Question: What word is displayed?
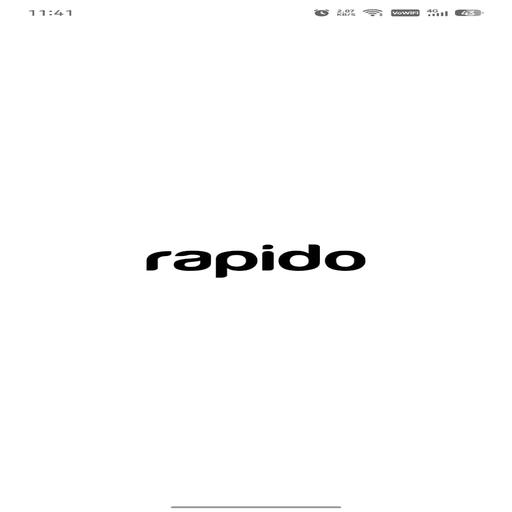
Answer: Rapido